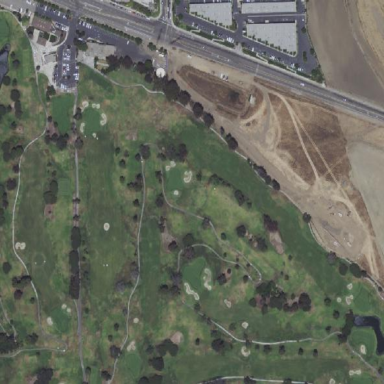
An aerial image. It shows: Golf course surrounded by greenery.